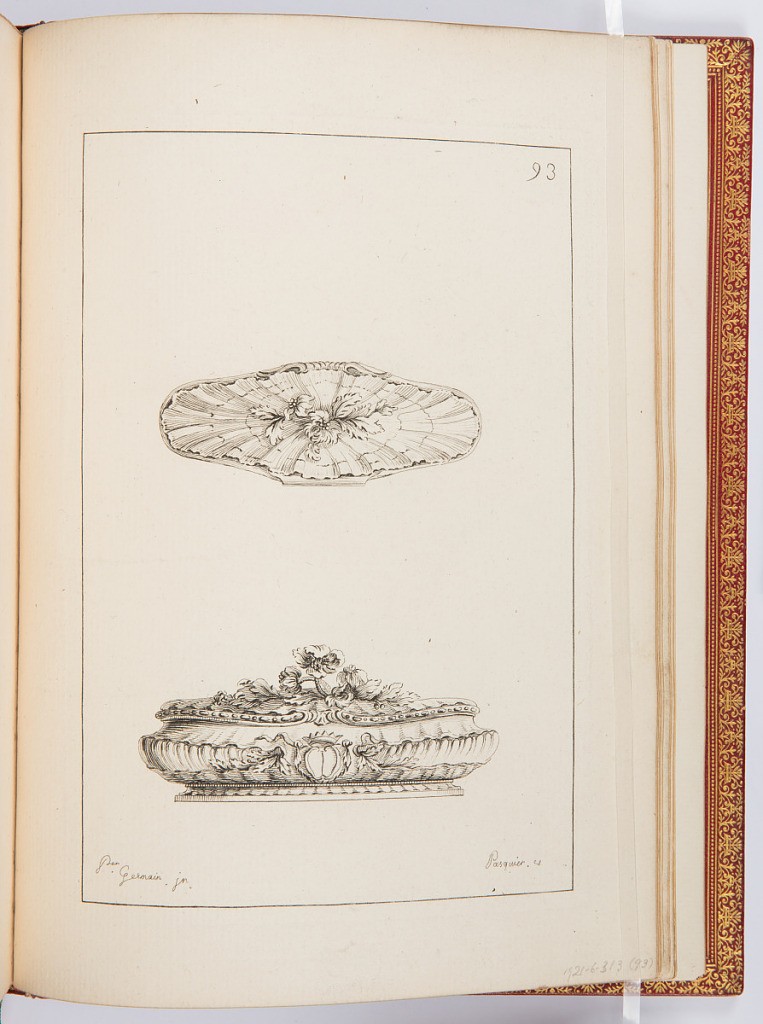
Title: Coffre à Racine
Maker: Pierre Germain, French, 1703 - 1783
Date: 1748
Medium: Etching on laid paper
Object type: Print
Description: Design for a box decorated with ornament motifs including floral finial, bead and bar course, ribbon, and scalloping. The plate is signed and numbered.